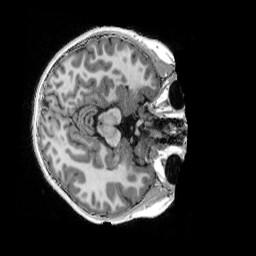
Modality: UNIT1_denoised
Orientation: axial
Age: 9
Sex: male
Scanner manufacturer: siemens
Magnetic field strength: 3 T
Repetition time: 4 s
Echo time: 0.00303 s